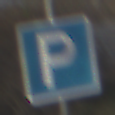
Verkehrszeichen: Parken
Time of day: MorningAfternoon
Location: Outdoor (Nature)
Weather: PartlyCloudy
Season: NotSpecified
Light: Natural